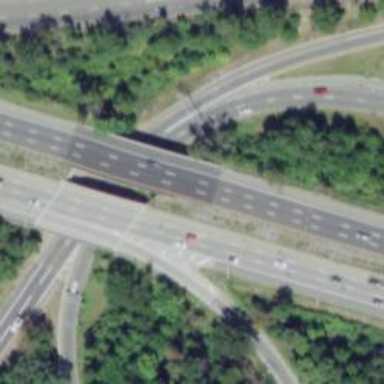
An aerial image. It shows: Urban freeway expressway bridge.